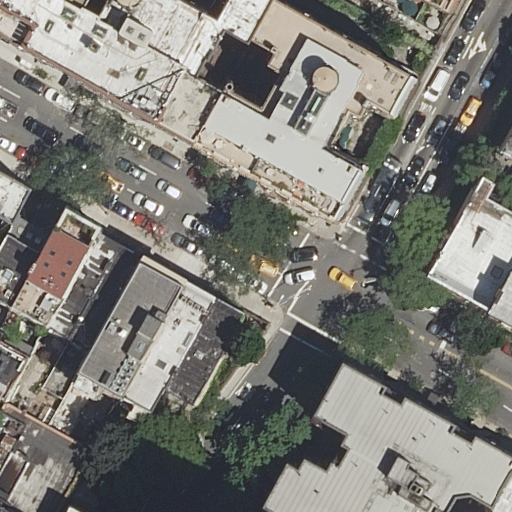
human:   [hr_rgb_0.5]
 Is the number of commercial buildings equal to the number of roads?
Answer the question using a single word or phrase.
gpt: no

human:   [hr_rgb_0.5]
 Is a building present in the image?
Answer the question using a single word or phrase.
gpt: yes

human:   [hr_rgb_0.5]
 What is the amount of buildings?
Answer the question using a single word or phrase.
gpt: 23

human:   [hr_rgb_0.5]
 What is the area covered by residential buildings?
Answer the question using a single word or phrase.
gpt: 3883m2

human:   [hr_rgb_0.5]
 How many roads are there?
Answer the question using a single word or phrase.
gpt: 4

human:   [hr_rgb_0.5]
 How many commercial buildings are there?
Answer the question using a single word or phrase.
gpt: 0

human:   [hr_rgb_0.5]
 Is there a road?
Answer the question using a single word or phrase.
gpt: yes

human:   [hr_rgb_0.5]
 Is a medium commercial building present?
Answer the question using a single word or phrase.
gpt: no

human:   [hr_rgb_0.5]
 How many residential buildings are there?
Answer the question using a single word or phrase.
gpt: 23

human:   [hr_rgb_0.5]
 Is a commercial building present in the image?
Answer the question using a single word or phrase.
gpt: no

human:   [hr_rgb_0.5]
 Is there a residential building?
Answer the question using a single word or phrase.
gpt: yes

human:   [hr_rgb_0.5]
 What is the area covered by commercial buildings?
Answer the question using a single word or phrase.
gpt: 0m2

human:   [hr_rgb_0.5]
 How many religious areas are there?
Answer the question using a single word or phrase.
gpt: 0

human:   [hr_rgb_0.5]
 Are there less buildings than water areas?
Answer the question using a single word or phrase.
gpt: no

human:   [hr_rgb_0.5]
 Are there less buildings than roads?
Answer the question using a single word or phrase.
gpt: no

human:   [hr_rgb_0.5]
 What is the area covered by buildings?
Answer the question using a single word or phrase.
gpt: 3883m2

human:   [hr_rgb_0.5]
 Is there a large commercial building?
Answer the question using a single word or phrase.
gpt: no

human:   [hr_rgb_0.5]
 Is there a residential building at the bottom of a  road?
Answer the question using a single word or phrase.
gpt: yes

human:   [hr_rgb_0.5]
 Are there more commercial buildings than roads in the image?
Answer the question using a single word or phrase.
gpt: no

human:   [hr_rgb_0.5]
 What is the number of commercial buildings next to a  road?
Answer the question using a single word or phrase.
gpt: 0

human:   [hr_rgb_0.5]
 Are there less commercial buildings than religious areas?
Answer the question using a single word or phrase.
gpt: no

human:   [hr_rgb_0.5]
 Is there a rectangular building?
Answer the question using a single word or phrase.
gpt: yes

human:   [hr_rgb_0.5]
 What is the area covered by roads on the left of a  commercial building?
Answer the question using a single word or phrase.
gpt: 0m2

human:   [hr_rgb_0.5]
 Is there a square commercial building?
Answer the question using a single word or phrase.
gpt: no

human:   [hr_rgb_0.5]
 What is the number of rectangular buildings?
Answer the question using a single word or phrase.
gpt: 19

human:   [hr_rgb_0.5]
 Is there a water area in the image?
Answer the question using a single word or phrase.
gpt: no

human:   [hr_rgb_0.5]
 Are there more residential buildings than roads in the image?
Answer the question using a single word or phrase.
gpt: yes

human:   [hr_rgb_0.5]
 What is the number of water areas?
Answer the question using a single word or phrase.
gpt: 0

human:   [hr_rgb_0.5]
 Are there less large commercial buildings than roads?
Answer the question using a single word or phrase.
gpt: yes

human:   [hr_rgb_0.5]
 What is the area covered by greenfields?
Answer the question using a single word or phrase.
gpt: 0m2

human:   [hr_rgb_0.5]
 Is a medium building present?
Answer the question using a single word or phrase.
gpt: yes

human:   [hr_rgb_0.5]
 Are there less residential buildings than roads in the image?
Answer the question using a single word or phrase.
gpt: no

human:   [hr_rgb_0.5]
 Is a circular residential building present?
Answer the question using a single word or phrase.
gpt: no

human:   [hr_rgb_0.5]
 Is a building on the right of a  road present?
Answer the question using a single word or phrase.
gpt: yes

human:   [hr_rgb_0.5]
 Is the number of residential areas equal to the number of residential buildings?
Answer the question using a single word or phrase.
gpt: no

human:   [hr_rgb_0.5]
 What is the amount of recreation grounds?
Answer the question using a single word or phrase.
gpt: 0

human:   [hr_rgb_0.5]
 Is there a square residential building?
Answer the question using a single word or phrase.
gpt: no

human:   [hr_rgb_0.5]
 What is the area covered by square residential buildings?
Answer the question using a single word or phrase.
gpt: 0m2

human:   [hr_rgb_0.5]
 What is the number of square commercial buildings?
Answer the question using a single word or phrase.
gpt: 0

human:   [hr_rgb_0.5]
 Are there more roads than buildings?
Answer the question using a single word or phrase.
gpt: no

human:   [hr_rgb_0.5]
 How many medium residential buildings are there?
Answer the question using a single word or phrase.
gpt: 13

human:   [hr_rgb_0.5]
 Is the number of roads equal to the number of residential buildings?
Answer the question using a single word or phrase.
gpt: no

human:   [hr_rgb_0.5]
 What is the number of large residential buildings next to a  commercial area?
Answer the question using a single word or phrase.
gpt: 0

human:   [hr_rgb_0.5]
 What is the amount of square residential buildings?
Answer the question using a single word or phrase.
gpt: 0

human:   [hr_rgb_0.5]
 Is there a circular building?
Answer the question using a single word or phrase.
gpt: no

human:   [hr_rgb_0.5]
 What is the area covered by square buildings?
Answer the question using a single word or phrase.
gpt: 0m2

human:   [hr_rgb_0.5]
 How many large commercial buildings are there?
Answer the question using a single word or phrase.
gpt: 0

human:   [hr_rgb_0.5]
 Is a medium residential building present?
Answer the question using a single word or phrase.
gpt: yes

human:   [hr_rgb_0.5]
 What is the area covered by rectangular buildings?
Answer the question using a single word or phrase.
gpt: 2202m2

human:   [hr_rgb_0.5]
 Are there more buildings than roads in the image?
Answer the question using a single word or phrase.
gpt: yes

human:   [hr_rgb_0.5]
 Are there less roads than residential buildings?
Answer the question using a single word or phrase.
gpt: yes

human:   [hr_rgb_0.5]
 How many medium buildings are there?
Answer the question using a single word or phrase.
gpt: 13

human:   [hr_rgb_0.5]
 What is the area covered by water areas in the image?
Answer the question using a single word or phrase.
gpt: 0m2

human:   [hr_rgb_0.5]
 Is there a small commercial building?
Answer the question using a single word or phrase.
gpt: no

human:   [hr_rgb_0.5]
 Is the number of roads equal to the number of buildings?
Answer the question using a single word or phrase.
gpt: no

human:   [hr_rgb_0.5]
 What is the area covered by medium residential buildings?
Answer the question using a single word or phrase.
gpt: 2767m2

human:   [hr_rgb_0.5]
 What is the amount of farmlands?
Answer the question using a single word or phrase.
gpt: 0

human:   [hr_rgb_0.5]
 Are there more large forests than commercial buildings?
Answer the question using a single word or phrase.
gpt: no

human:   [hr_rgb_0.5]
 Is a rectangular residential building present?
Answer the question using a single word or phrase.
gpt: yes

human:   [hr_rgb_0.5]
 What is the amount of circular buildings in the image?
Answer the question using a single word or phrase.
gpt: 0

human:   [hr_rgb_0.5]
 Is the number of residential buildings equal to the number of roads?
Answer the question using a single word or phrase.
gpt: no

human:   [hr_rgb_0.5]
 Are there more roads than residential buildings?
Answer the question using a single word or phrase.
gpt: no

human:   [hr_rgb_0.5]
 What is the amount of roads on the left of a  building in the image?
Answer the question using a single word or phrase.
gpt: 4

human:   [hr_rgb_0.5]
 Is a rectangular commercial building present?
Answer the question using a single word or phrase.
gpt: no